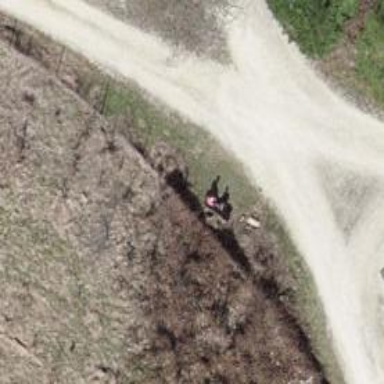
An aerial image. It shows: Brown bench.